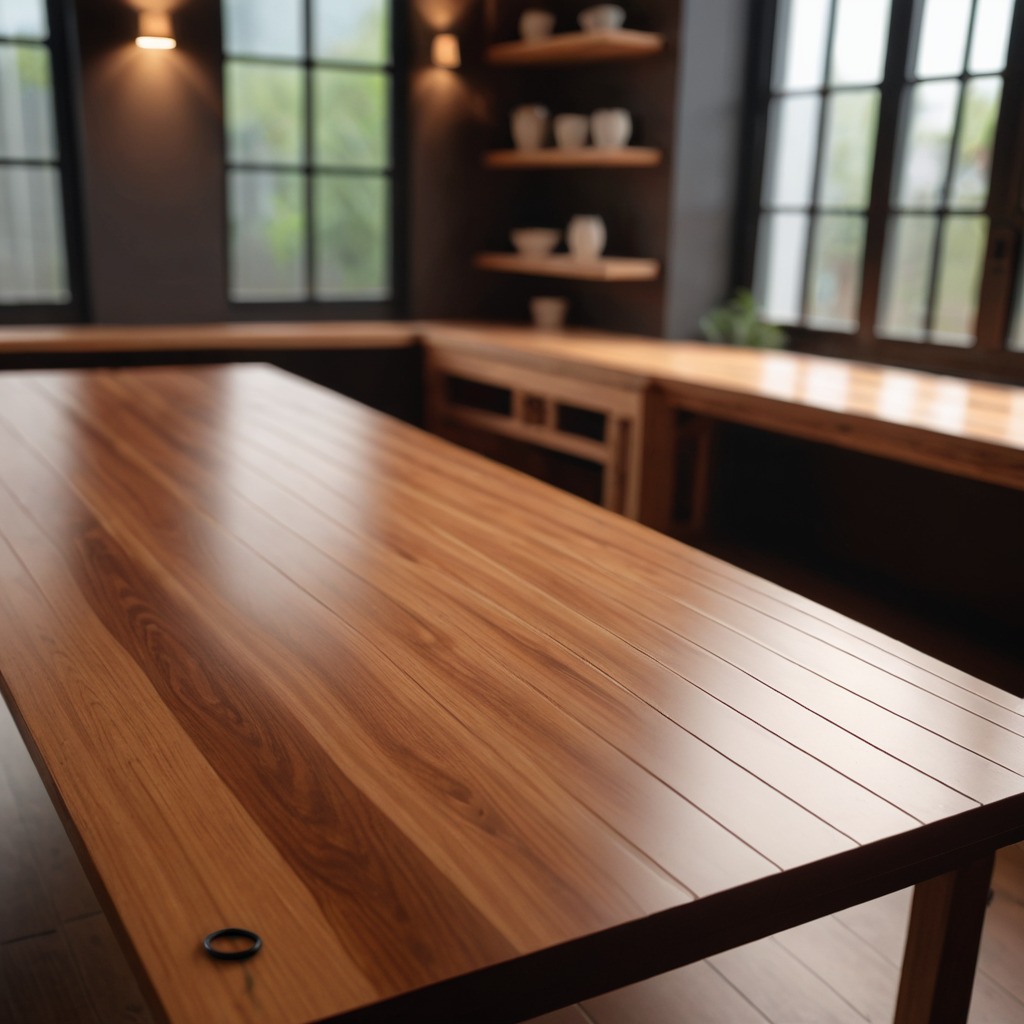
A rubber O-ring is lying on the wooden table.